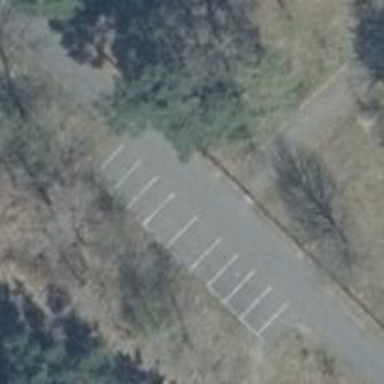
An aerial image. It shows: Parking area with surface.